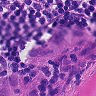
Metastatic tissue present: yes